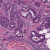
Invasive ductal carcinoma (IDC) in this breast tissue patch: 1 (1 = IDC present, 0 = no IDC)